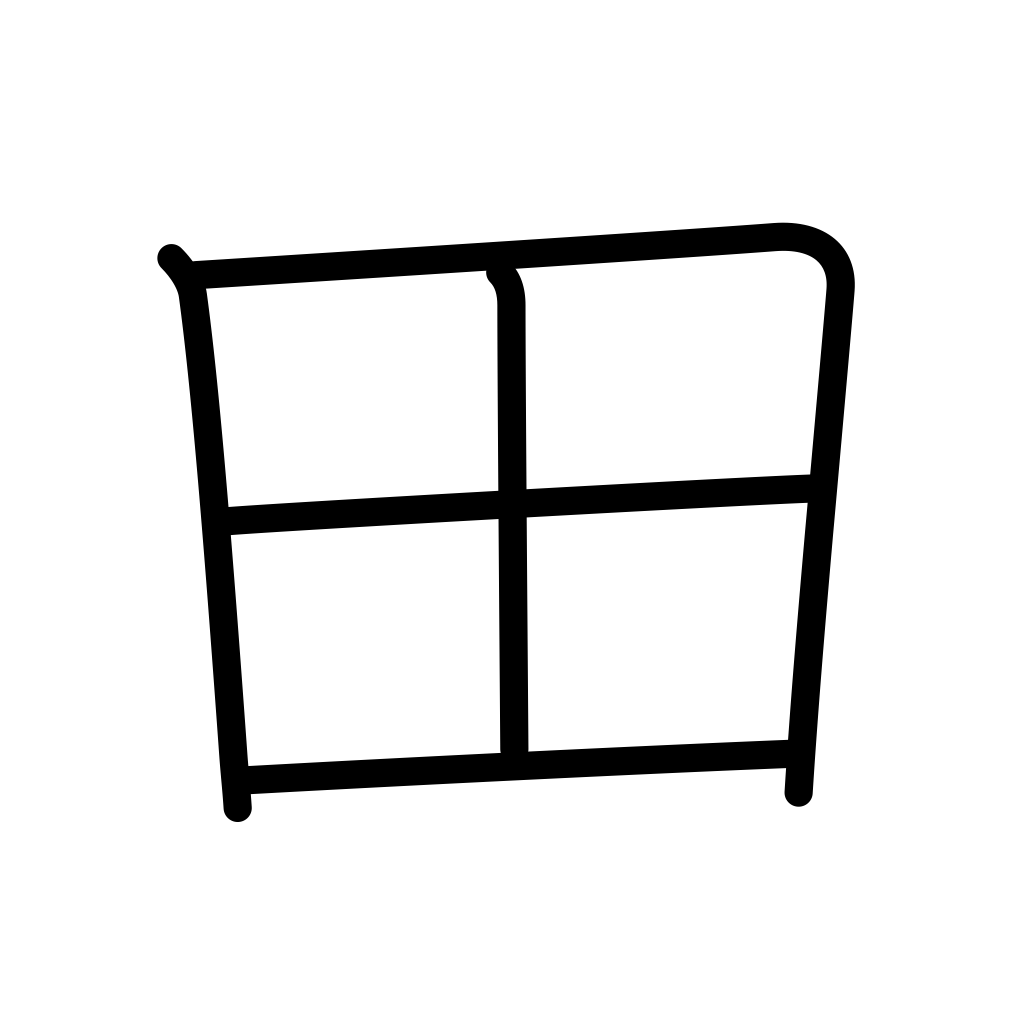
Meaning: rice field, rice paddy